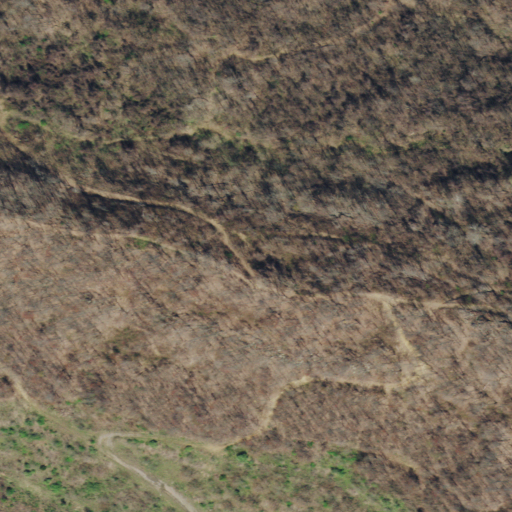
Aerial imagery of ridge(s) in Tennessee named Cooper Ridge containing deciduous forest and shrub